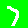
Digit: 7